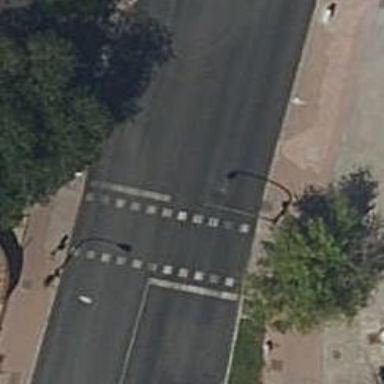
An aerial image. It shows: Crossing with traffic signals.